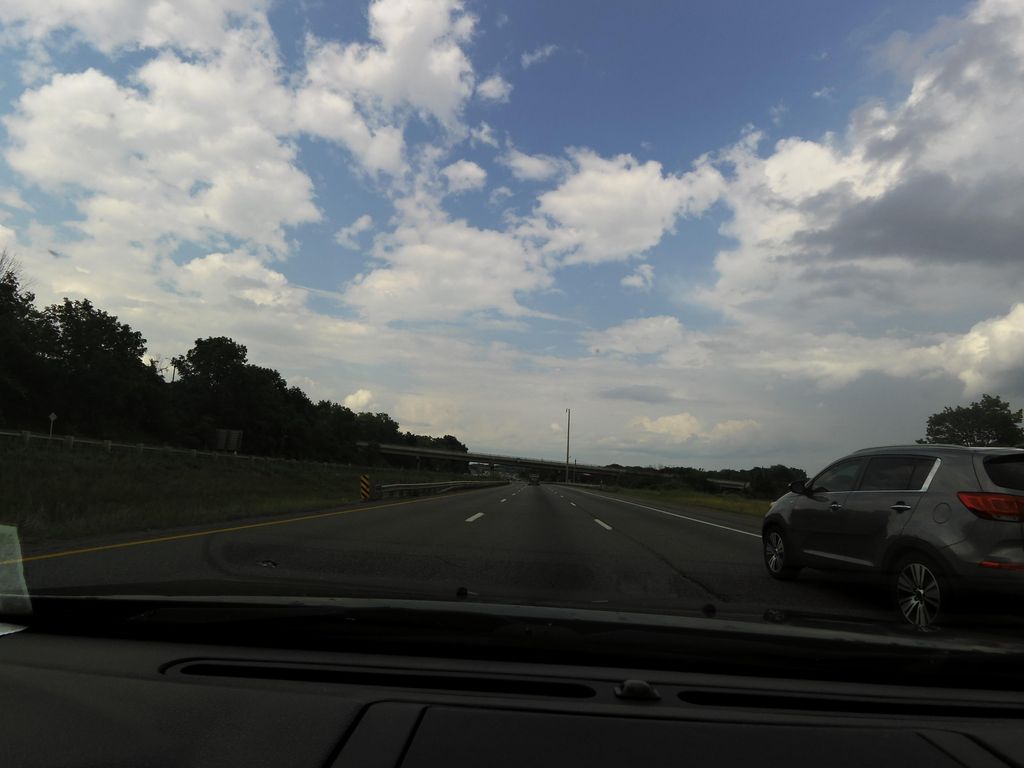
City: hamilton